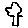
Label: tree